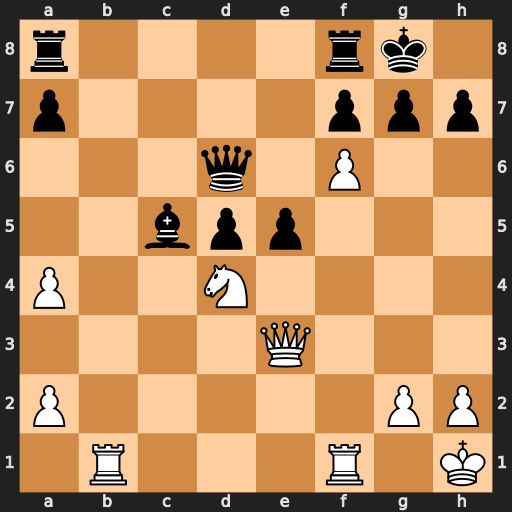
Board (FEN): r4rk1/p4ppp/3q1P2/2bpp3/P2N4/4Q3/P5PP/1R3R1K
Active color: w
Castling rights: -
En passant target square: -
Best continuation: Qg5 Qxf6 Rxf6